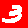
Digit: 3